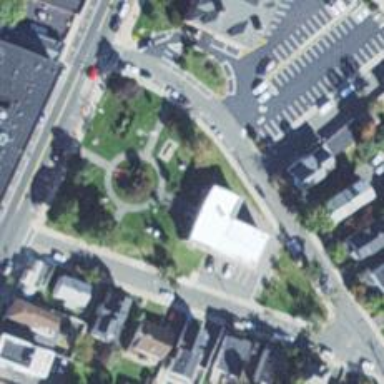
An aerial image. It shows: Historical war memorial.